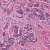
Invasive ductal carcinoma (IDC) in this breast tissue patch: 1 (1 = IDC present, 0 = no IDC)